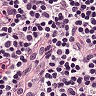
Metastatic tissue present: no